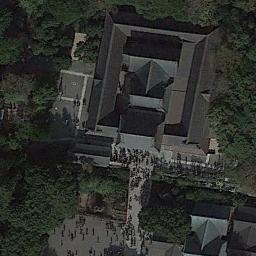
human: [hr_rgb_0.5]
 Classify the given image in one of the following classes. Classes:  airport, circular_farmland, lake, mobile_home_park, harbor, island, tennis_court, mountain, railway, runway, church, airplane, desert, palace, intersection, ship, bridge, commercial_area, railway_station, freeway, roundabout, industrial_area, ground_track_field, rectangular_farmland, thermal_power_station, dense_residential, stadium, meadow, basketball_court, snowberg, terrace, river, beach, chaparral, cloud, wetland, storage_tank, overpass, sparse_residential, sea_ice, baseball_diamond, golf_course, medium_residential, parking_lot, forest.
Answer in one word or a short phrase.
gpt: palace